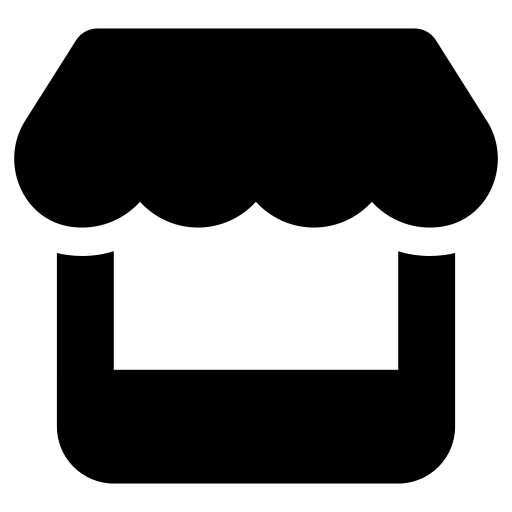
Tags: icon, FontAwesome, fa-icon, solid, store